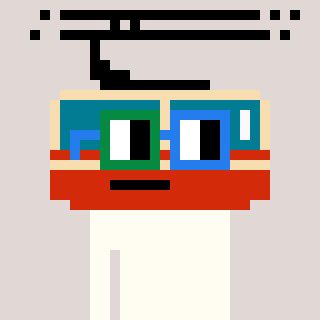
a pixel art character with square green and blue glasses, a tram wagon-shaped head and a darkbrown-colored body on a warm background